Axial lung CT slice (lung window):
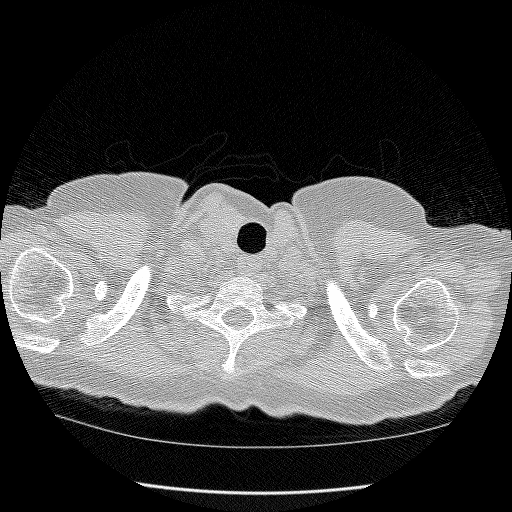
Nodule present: no